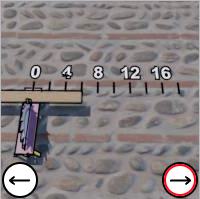
Task: length
Answer: 6
First scale value: 4.0